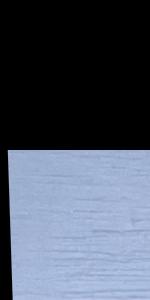
Label: Empty